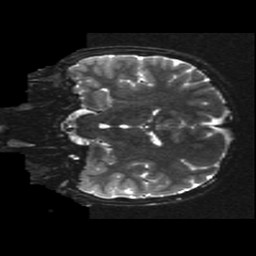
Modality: T2w
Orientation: coronal
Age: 14
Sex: female
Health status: ill
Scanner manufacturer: ge
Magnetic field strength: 3 T
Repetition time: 7.5 s
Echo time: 0.1015 s